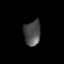
Tissue: prostate
Cell type: Epithelial cells
Senescence score: 0.2733
Nuclear area (px): 402
Mean DAPI intensity: 77.035